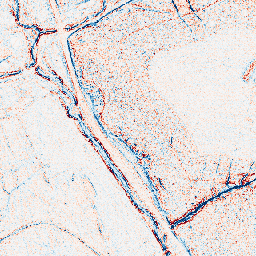
Category: edge_preserving
Decomposition family: anisotropic_diffusion
Decomposition parameters: iterations: 5
kappa: 50
gamma: 0.05
Upsampling method: nearest
Upsampling parameters: scale: 8
Upsampling scale: 8